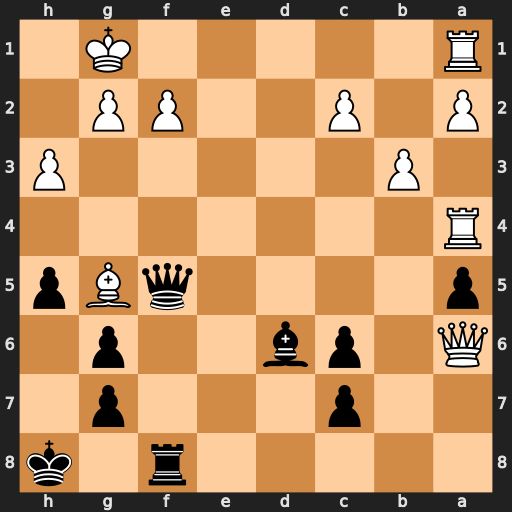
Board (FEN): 5r1k/2p3p1/Q1pb2p1/p4qBp/R7/1P5P/P1P2PP1/R5K1
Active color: b
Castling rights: -
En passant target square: -
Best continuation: Qxf2+ Kh1 Qg3 Rf4 Rxf4